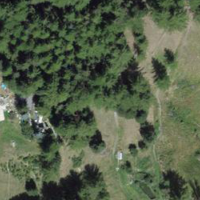
EUNIS habitat code: 43
Species observed at this site:
Lophophanes cristatus